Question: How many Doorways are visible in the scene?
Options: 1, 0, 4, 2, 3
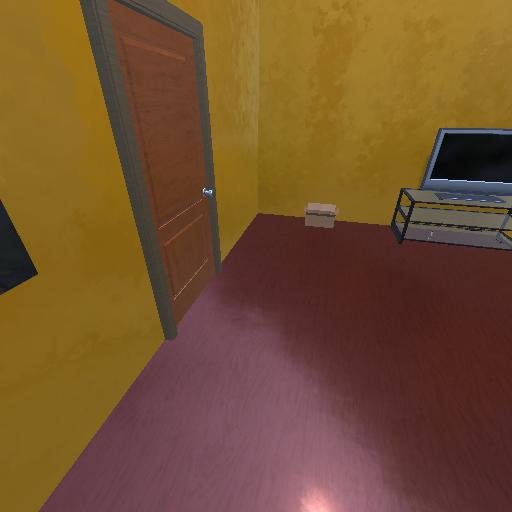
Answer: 1